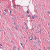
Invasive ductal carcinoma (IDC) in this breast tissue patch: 0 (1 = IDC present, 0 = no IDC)